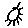
Label: sun